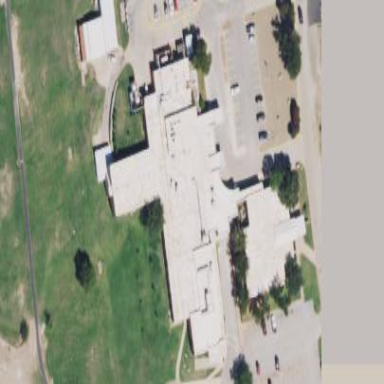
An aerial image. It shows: Hospital building.